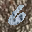
Label: 6